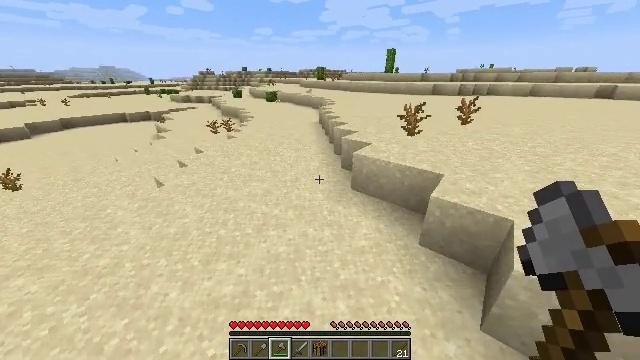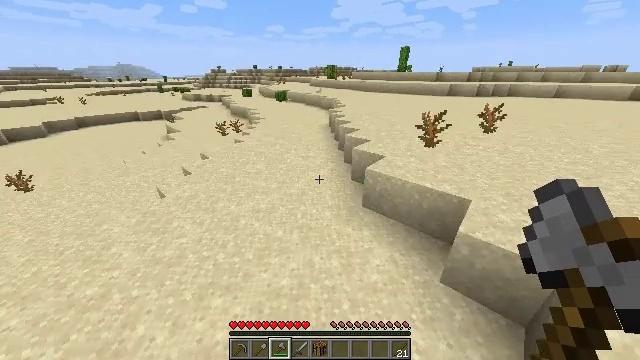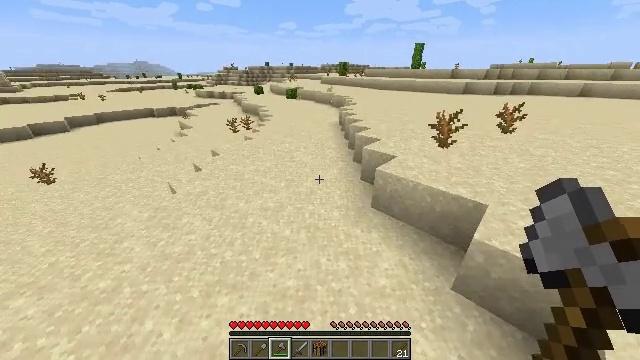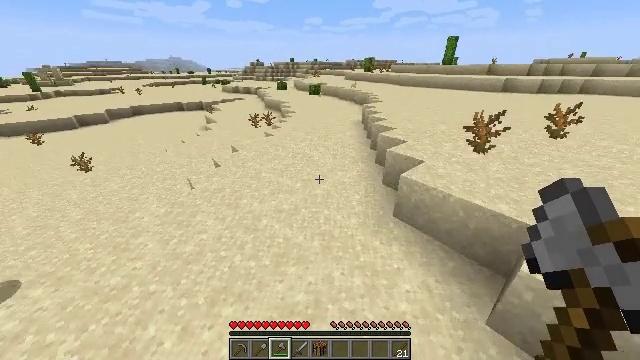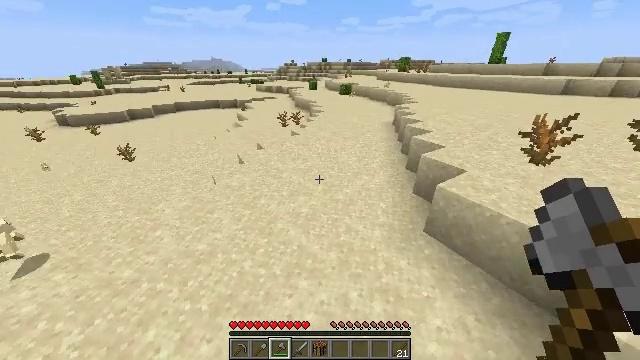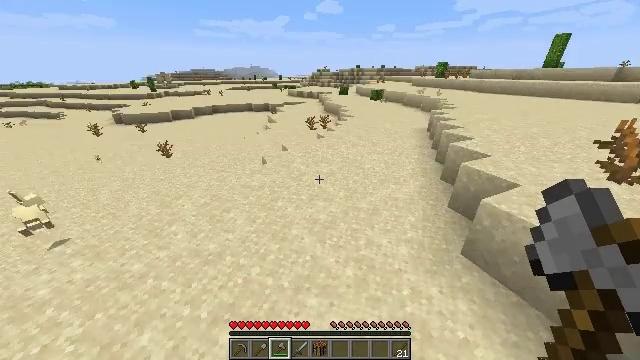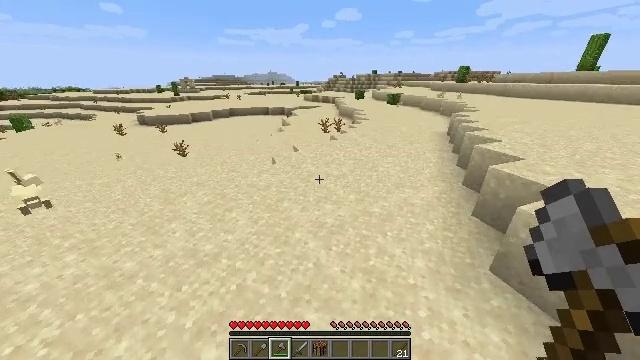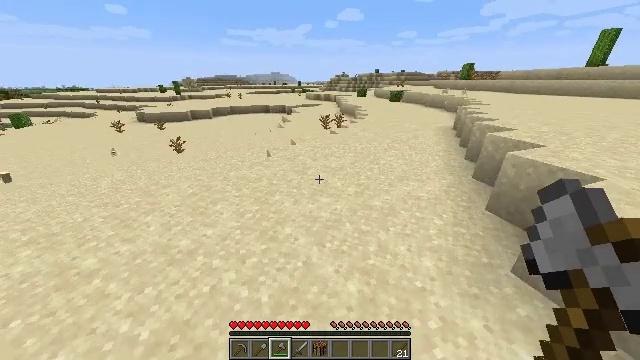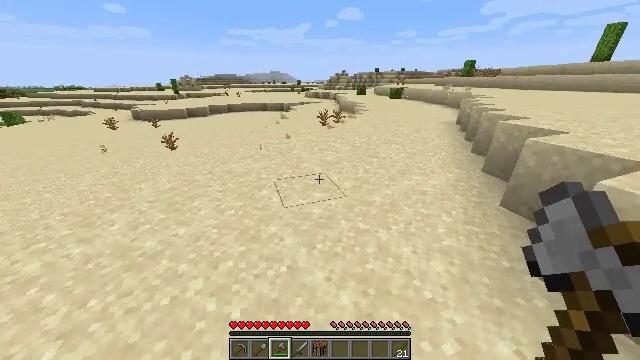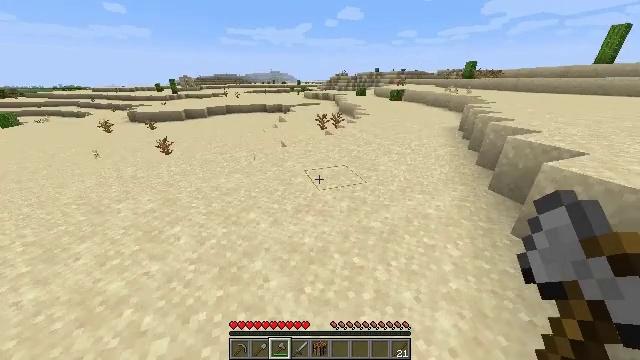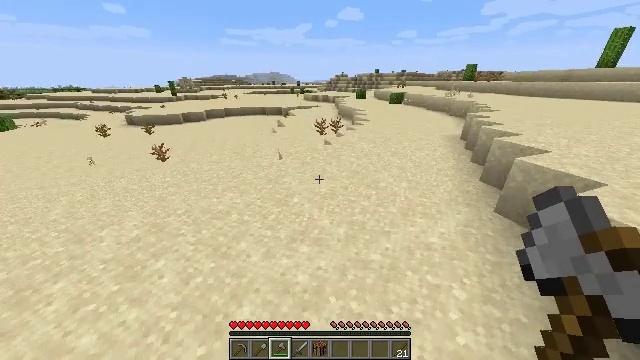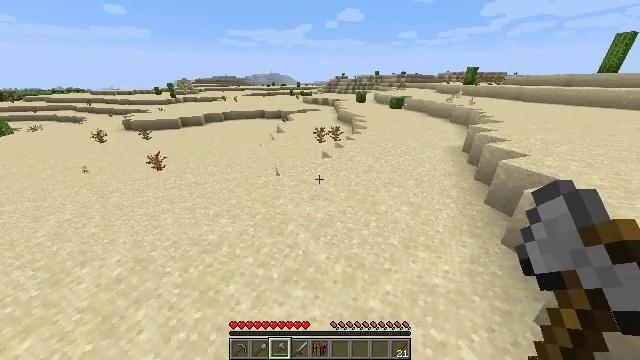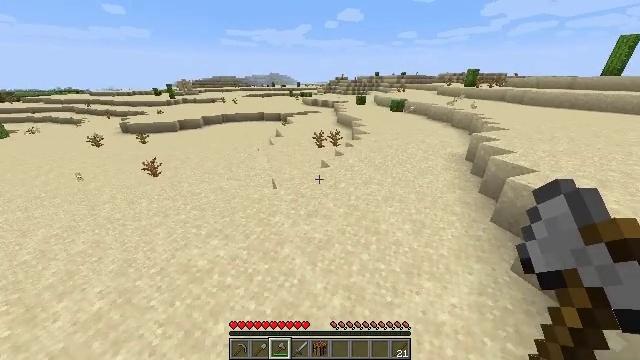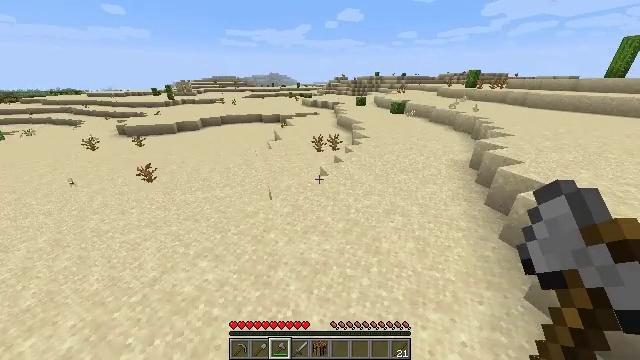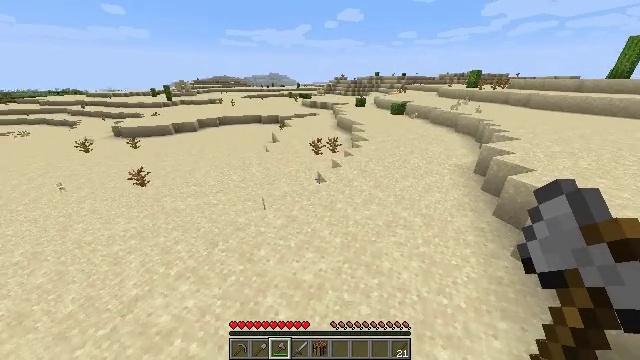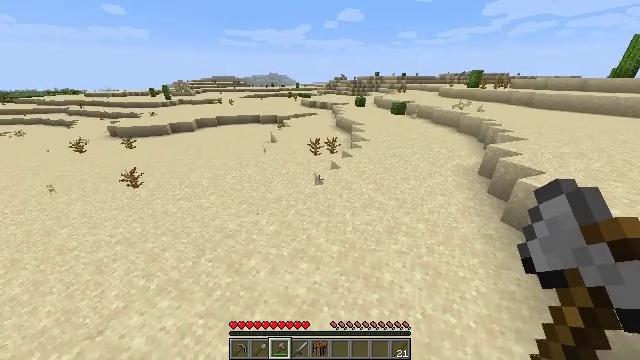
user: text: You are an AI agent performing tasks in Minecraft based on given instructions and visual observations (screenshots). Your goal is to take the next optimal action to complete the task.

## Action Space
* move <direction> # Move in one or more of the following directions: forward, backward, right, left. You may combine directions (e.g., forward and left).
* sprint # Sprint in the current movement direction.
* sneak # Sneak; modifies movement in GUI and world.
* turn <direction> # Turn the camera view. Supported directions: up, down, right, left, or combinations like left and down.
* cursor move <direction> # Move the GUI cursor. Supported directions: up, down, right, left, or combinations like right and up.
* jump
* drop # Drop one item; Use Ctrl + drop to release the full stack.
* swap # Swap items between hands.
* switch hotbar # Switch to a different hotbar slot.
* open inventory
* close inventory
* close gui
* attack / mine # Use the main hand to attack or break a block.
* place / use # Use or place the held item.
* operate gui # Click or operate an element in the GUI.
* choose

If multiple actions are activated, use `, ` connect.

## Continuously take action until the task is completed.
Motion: motion action
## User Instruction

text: Mine a hay block from the field.
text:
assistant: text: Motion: move forward, sprint, turn left, jump
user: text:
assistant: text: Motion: move forward, sprint, turn left, jump
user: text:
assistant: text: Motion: move forward, sprint, turn left, jump
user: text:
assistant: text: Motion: move forward, sprint, turn left, jump
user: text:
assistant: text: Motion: move forward, sprint, turn left and up, jump
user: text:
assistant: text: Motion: move forward, sprint, turn left and up, jump
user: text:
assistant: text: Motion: move forward, sprint, jump
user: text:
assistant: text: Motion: move forward, sprint, jump
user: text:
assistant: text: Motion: move forward, sprint, jump
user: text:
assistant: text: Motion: move forward, sprint, jump
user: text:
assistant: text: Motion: move forward, sprint, jump
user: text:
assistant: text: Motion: move forward, sprint, jump
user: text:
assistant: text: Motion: move forward and move right, sprint, jump
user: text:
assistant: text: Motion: move forward and move right, sprint, jump
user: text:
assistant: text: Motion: move forward and move right, sprint, jump
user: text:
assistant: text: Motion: move forward and move right, sprint, jump
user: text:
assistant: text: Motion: move forward and move right, sprint, jump
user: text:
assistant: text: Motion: move forward and move right, sprint, jump
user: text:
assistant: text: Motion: move forward and move right, sprint, jump
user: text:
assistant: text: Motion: move forward and move right, sprint, jump
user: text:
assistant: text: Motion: move forward and move right, sprint, jump
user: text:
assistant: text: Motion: move forward and move right, sprint, jump
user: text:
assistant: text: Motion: move forward and move right, sprint, jump
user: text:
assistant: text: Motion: move forward and move right, sprint, jump
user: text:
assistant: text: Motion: move forward and move right, sprint, jump
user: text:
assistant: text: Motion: move forward and move right, sprint, jump
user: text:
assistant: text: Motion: move forward and move right, sprint
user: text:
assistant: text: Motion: move forward, sprint
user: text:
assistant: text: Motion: move forward, sprint
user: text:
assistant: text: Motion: move forward, sprint